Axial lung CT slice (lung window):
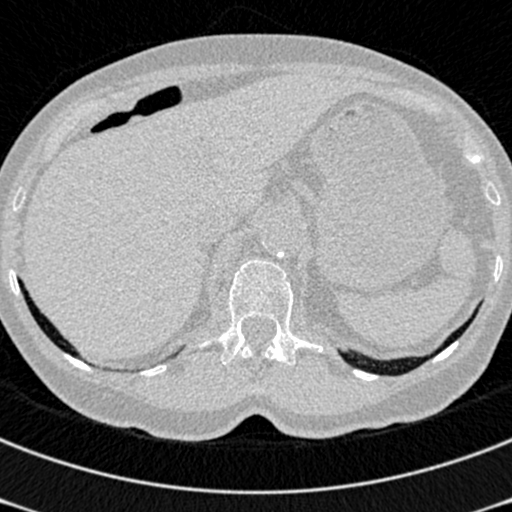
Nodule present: no